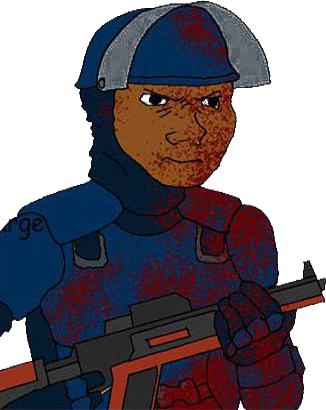
Label: 5_Blackjak